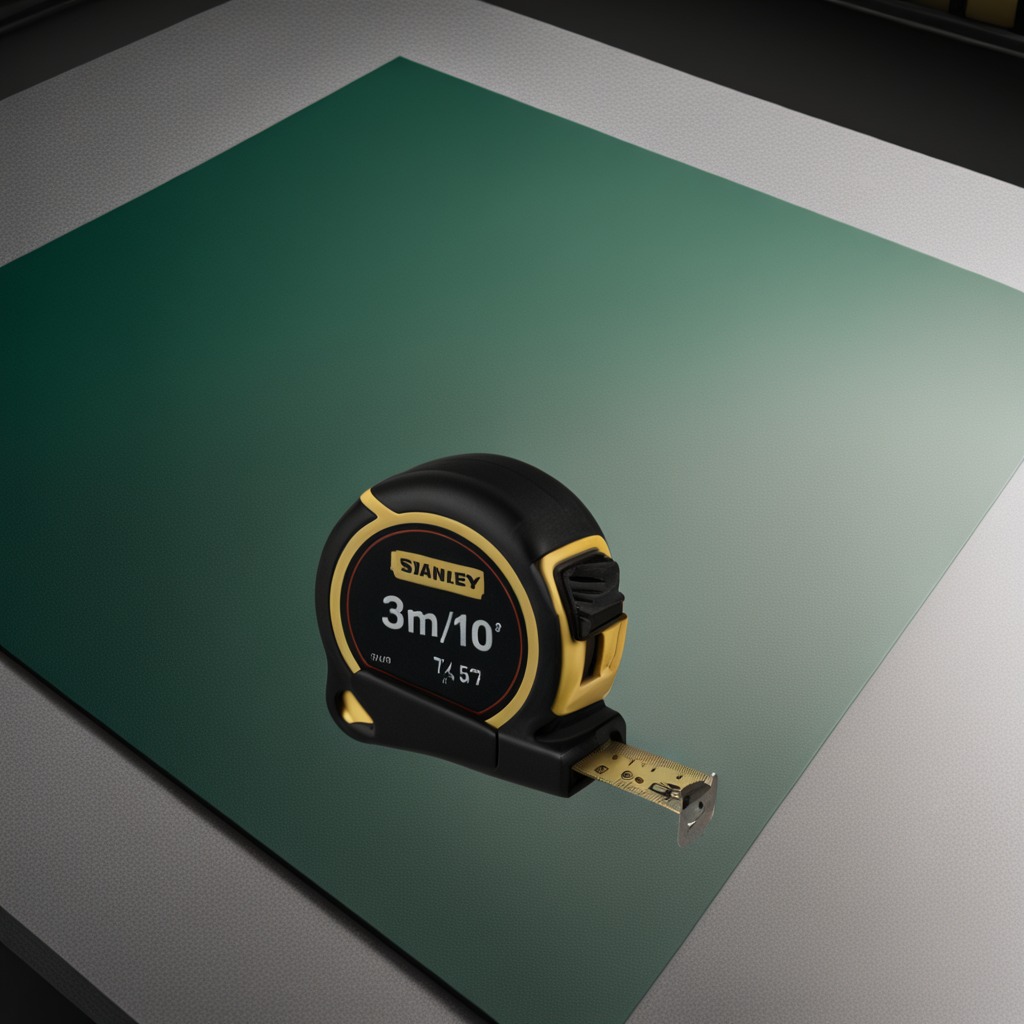
A measuring tape is lying on the tabletop.